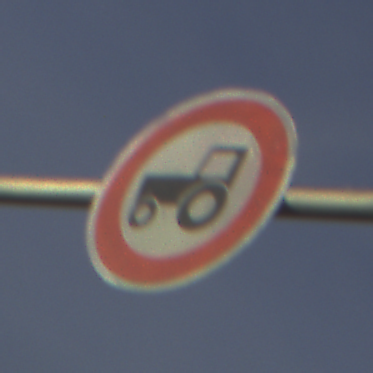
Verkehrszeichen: VerbotKraftfahrzeugeZuegeNichtSchneller25
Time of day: SunriseSunset
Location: Outdoor (Nature)
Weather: PartlyCloudy
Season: NotSpecified
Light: Natural